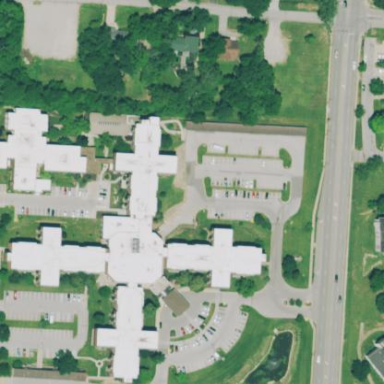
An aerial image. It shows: Building.